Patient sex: M
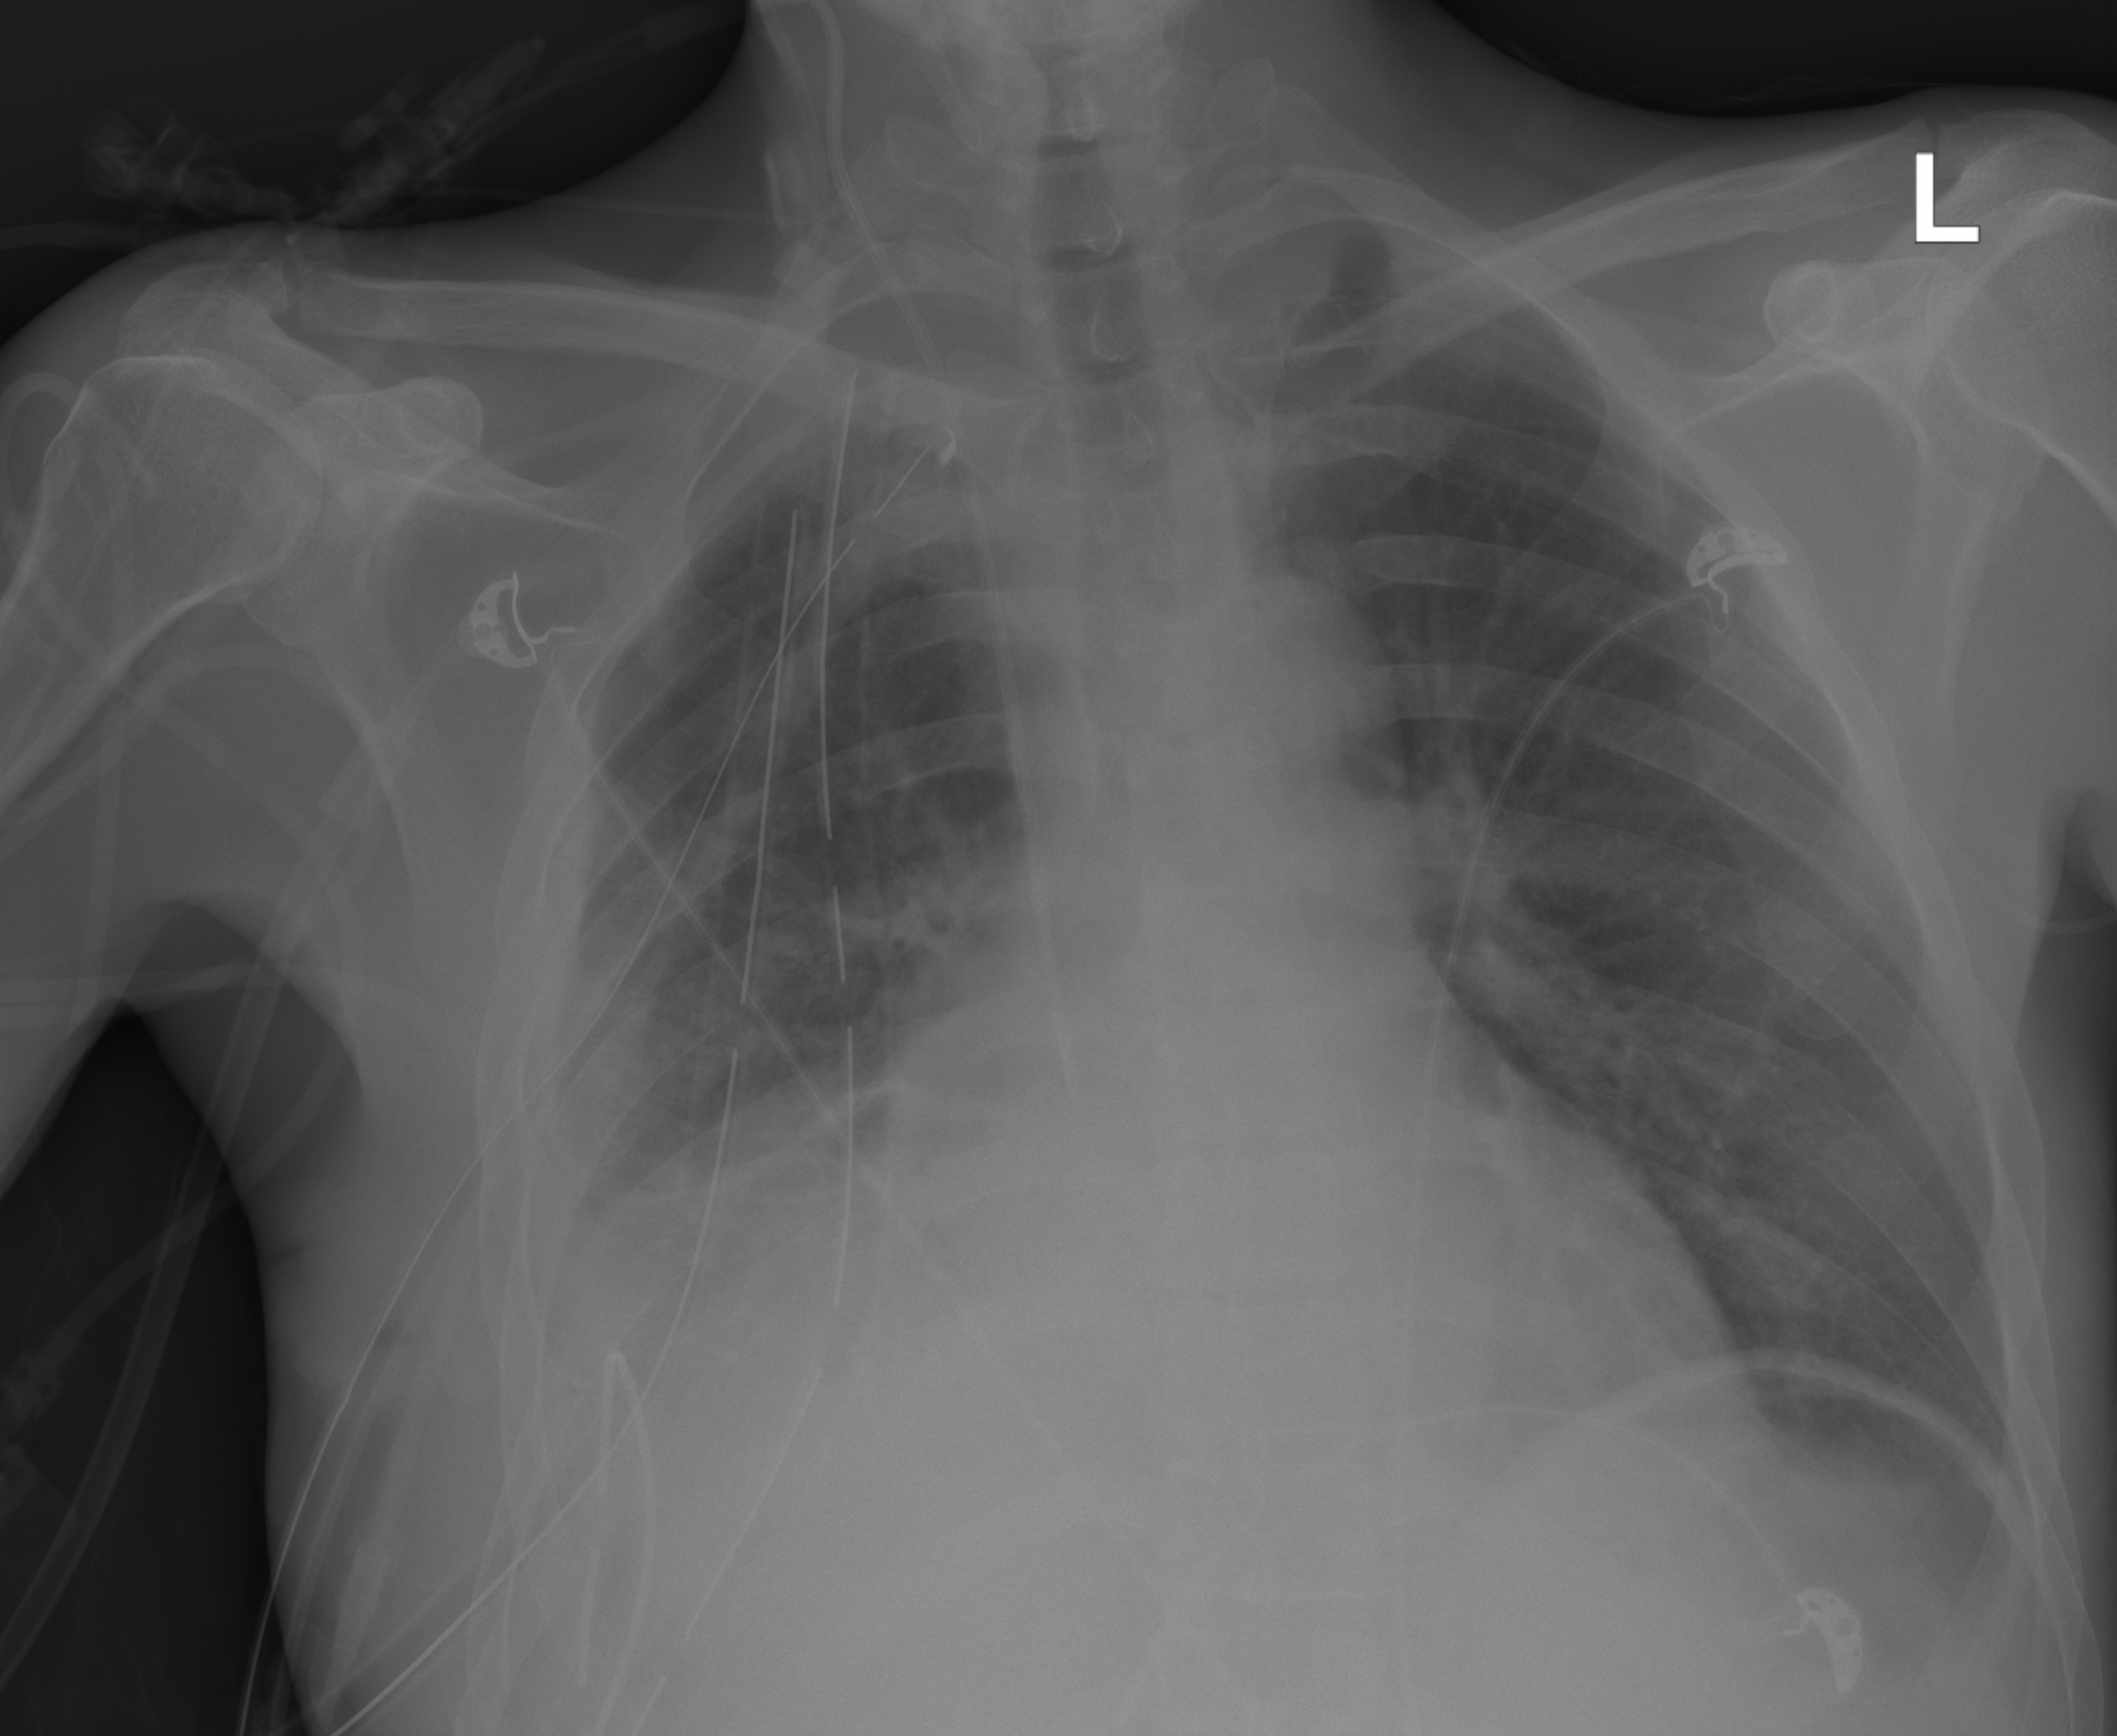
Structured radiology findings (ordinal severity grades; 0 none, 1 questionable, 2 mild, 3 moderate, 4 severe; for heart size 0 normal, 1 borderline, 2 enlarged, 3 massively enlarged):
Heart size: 0
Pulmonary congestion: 0
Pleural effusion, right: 2
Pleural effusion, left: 0
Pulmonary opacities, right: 1
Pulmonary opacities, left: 0
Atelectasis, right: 3
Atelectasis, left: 0